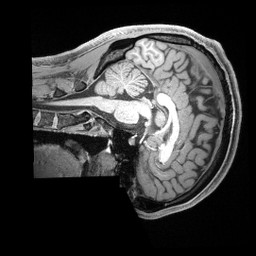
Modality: T1w
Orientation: sagittal
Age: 24
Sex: male
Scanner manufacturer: siemens
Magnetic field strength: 3 T
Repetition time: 2.4 s
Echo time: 0.00222 s